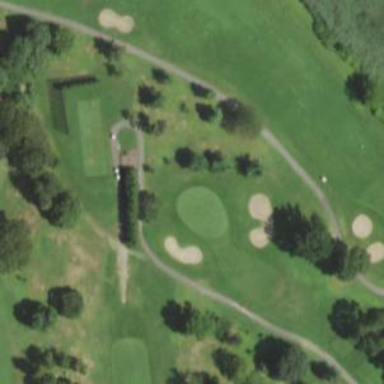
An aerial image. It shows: Golf hole.